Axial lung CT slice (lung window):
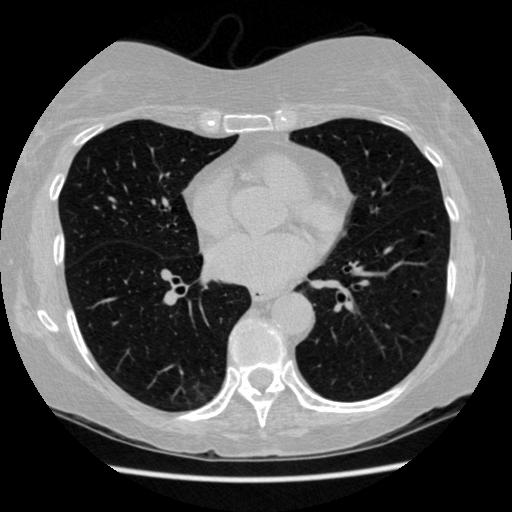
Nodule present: no